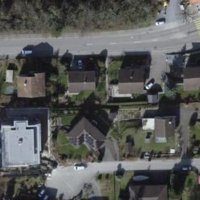
EUNIS habitat code: 54
Species observed at this site:
Allium ursinum